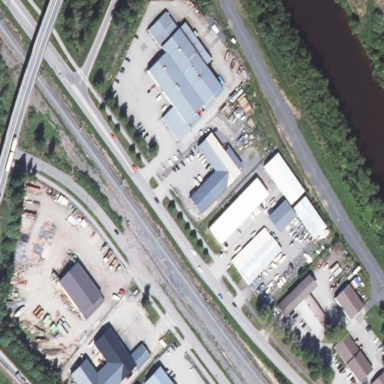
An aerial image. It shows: Industrial area.